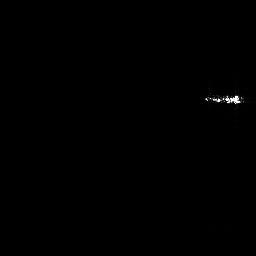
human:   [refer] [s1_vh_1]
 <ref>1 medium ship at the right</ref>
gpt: <box>[[78, 34, 95, 41, 0]]</box>